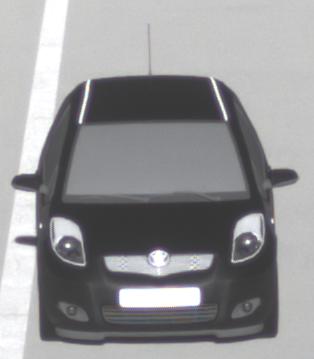
Make: Toyota
Model: Yaris 1.0
Detailed model: Yaris (XP13)
Model produced from: 2011/10
Model produced until: 2014/08
Doors: 3
Color: black
Road condition: dry road
Daytime: morning or afternoon
Contrast: high contrast